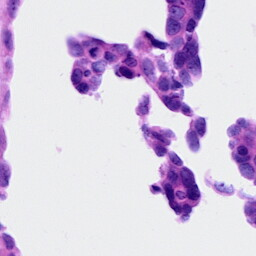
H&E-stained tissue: Ovarian